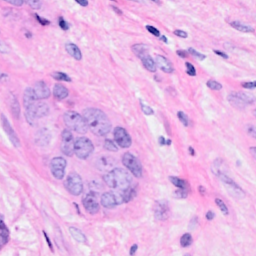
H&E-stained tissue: Breast